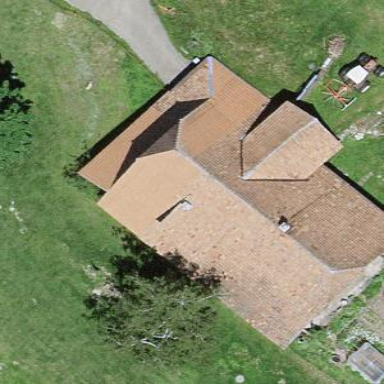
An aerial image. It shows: Farm building.